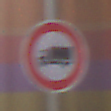
Verkehrszeichen: VerbotFuerKraftfahrzeugeUeberDreiKommaFuenfTonnen
Umgebung: Outdoor, Special
Tageszeit: MorningAfternoon
Wetter: PartlyCloudy
Licht: Natural
Jahreszeit: NotSpecified
Kontrast: HighContrast